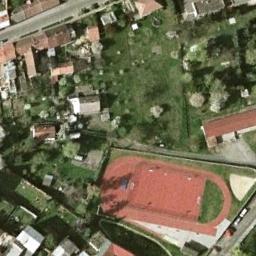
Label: ground_track_field